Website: walmart
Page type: cart
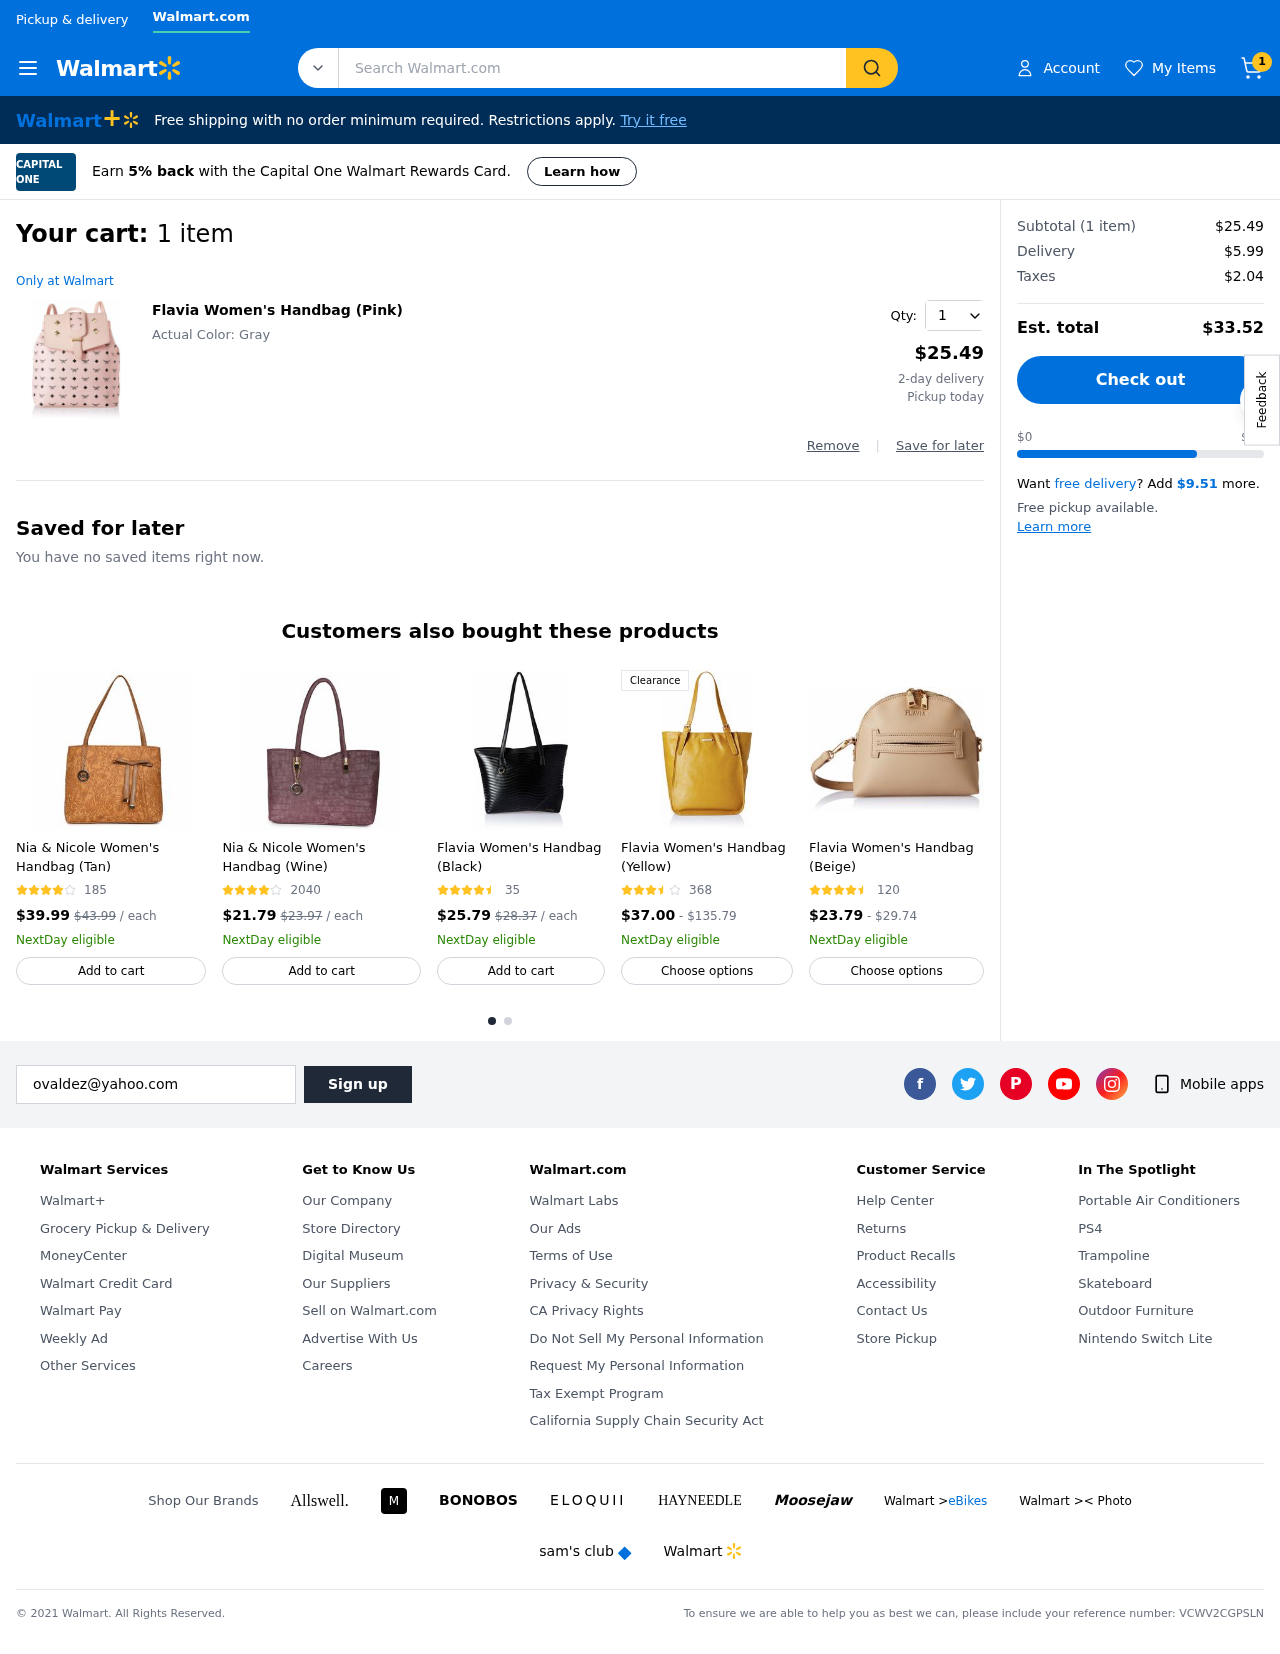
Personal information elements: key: PII_EMAIL
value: ovaldez@yahoo.com
Product elements: key: PRODUCT1_NAME
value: Flavia Women's Handbag (Pink)
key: PRODUCT1_PRICE
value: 25.49
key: PRODUCT1_QUANTITY
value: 1
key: PRODUCT2_NAME
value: Nia & Nicole Women's Handbag (Tan)
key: PRODUCT2_NUM_RATINGS
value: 185
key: PRODUCT2_PRICE
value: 39.99
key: PRODUCT3_NAME
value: Nia & Nicole Women's Handbag (Wine)
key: PRODUCT3_NUM_RATINGS
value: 2040
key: PRODUCT3_PRICE
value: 21.79
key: PRODUCT4_NAME
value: Flavia Women's Handbag (Black)
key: PRODUCT4_NUM_RATINGS
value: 35
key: PRODUCT4_PRICE
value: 25.79
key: PRODUCT5_NAME
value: Flavia Women's Handbag (Yellow)
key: PRODUCT5_NUM_RATINGS
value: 368
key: PRODUCT5_PRICE
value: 37
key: PRODUCT6_NAME
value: Flavia Women's Handbag (Beige)
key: PRODUCT6_NUM_RATINGS
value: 120
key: PRODUCT6_PRICE
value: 23.79
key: PRODUCT2_ORIGINAL_PRICE
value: $43.99
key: PRODUCT3_ORIGINAL_PRICE
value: $23.97
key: PRODUCT4_ORIGINAL_PRICE
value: $28.37
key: PRODUCT5_PRICE_MAX
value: $135.79
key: PRODUCT6_PRICE_MAX
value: $29.74
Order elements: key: ORDER_NUM_ITEMS
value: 1
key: ORDER_NUM_ITEMS
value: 1 item
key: ORDER_SUBTOTAL
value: $25.49
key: ORDER_SHIPPING_COST
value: $5.99
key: ORDER_TAX
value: $2.04
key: ORDER_TOTAL
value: $33.52
Search elements: key: HEADER_SEARCH
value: Search Walmart.com